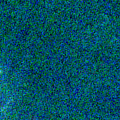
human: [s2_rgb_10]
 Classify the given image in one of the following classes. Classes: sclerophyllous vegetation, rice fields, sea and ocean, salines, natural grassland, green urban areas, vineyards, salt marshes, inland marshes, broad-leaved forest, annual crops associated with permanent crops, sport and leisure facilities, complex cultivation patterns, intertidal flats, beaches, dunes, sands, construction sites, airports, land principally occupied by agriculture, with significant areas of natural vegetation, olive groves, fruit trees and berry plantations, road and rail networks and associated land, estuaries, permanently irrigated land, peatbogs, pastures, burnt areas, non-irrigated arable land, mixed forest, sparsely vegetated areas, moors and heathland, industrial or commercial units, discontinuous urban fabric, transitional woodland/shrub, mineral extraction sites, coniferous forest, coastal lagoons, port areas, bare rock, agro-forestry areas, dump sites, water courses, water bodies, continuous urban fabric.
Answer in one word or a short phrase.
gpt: sea and ocean